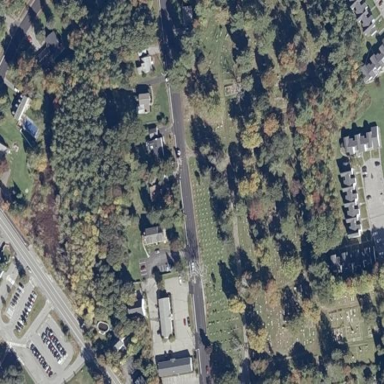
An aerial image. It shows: Cemetery.